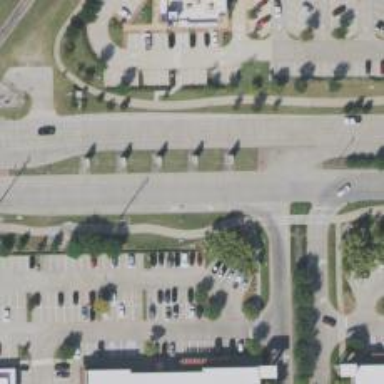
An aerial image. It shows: Secondary road with separate sidewalks.